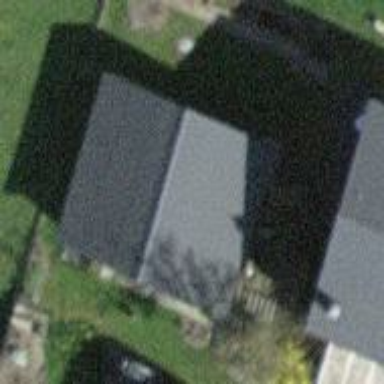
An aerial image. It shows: Shed.